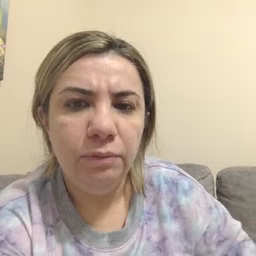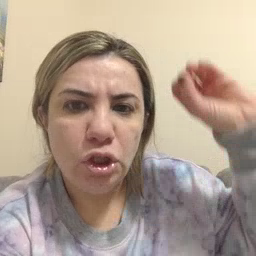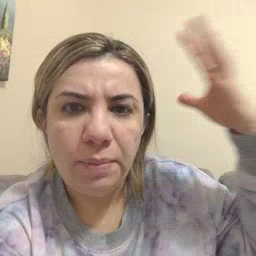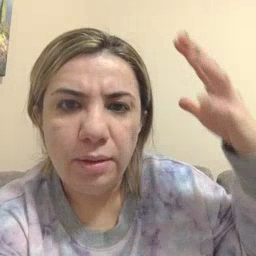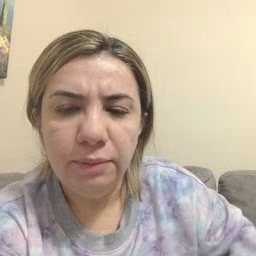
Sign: sun